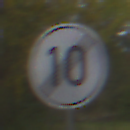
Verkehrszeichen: EndeGeschwindigkeit10
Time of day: Midday
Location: Outdoor (Nature)
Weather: Overcast
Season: Autumn
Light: Natural